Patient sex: F
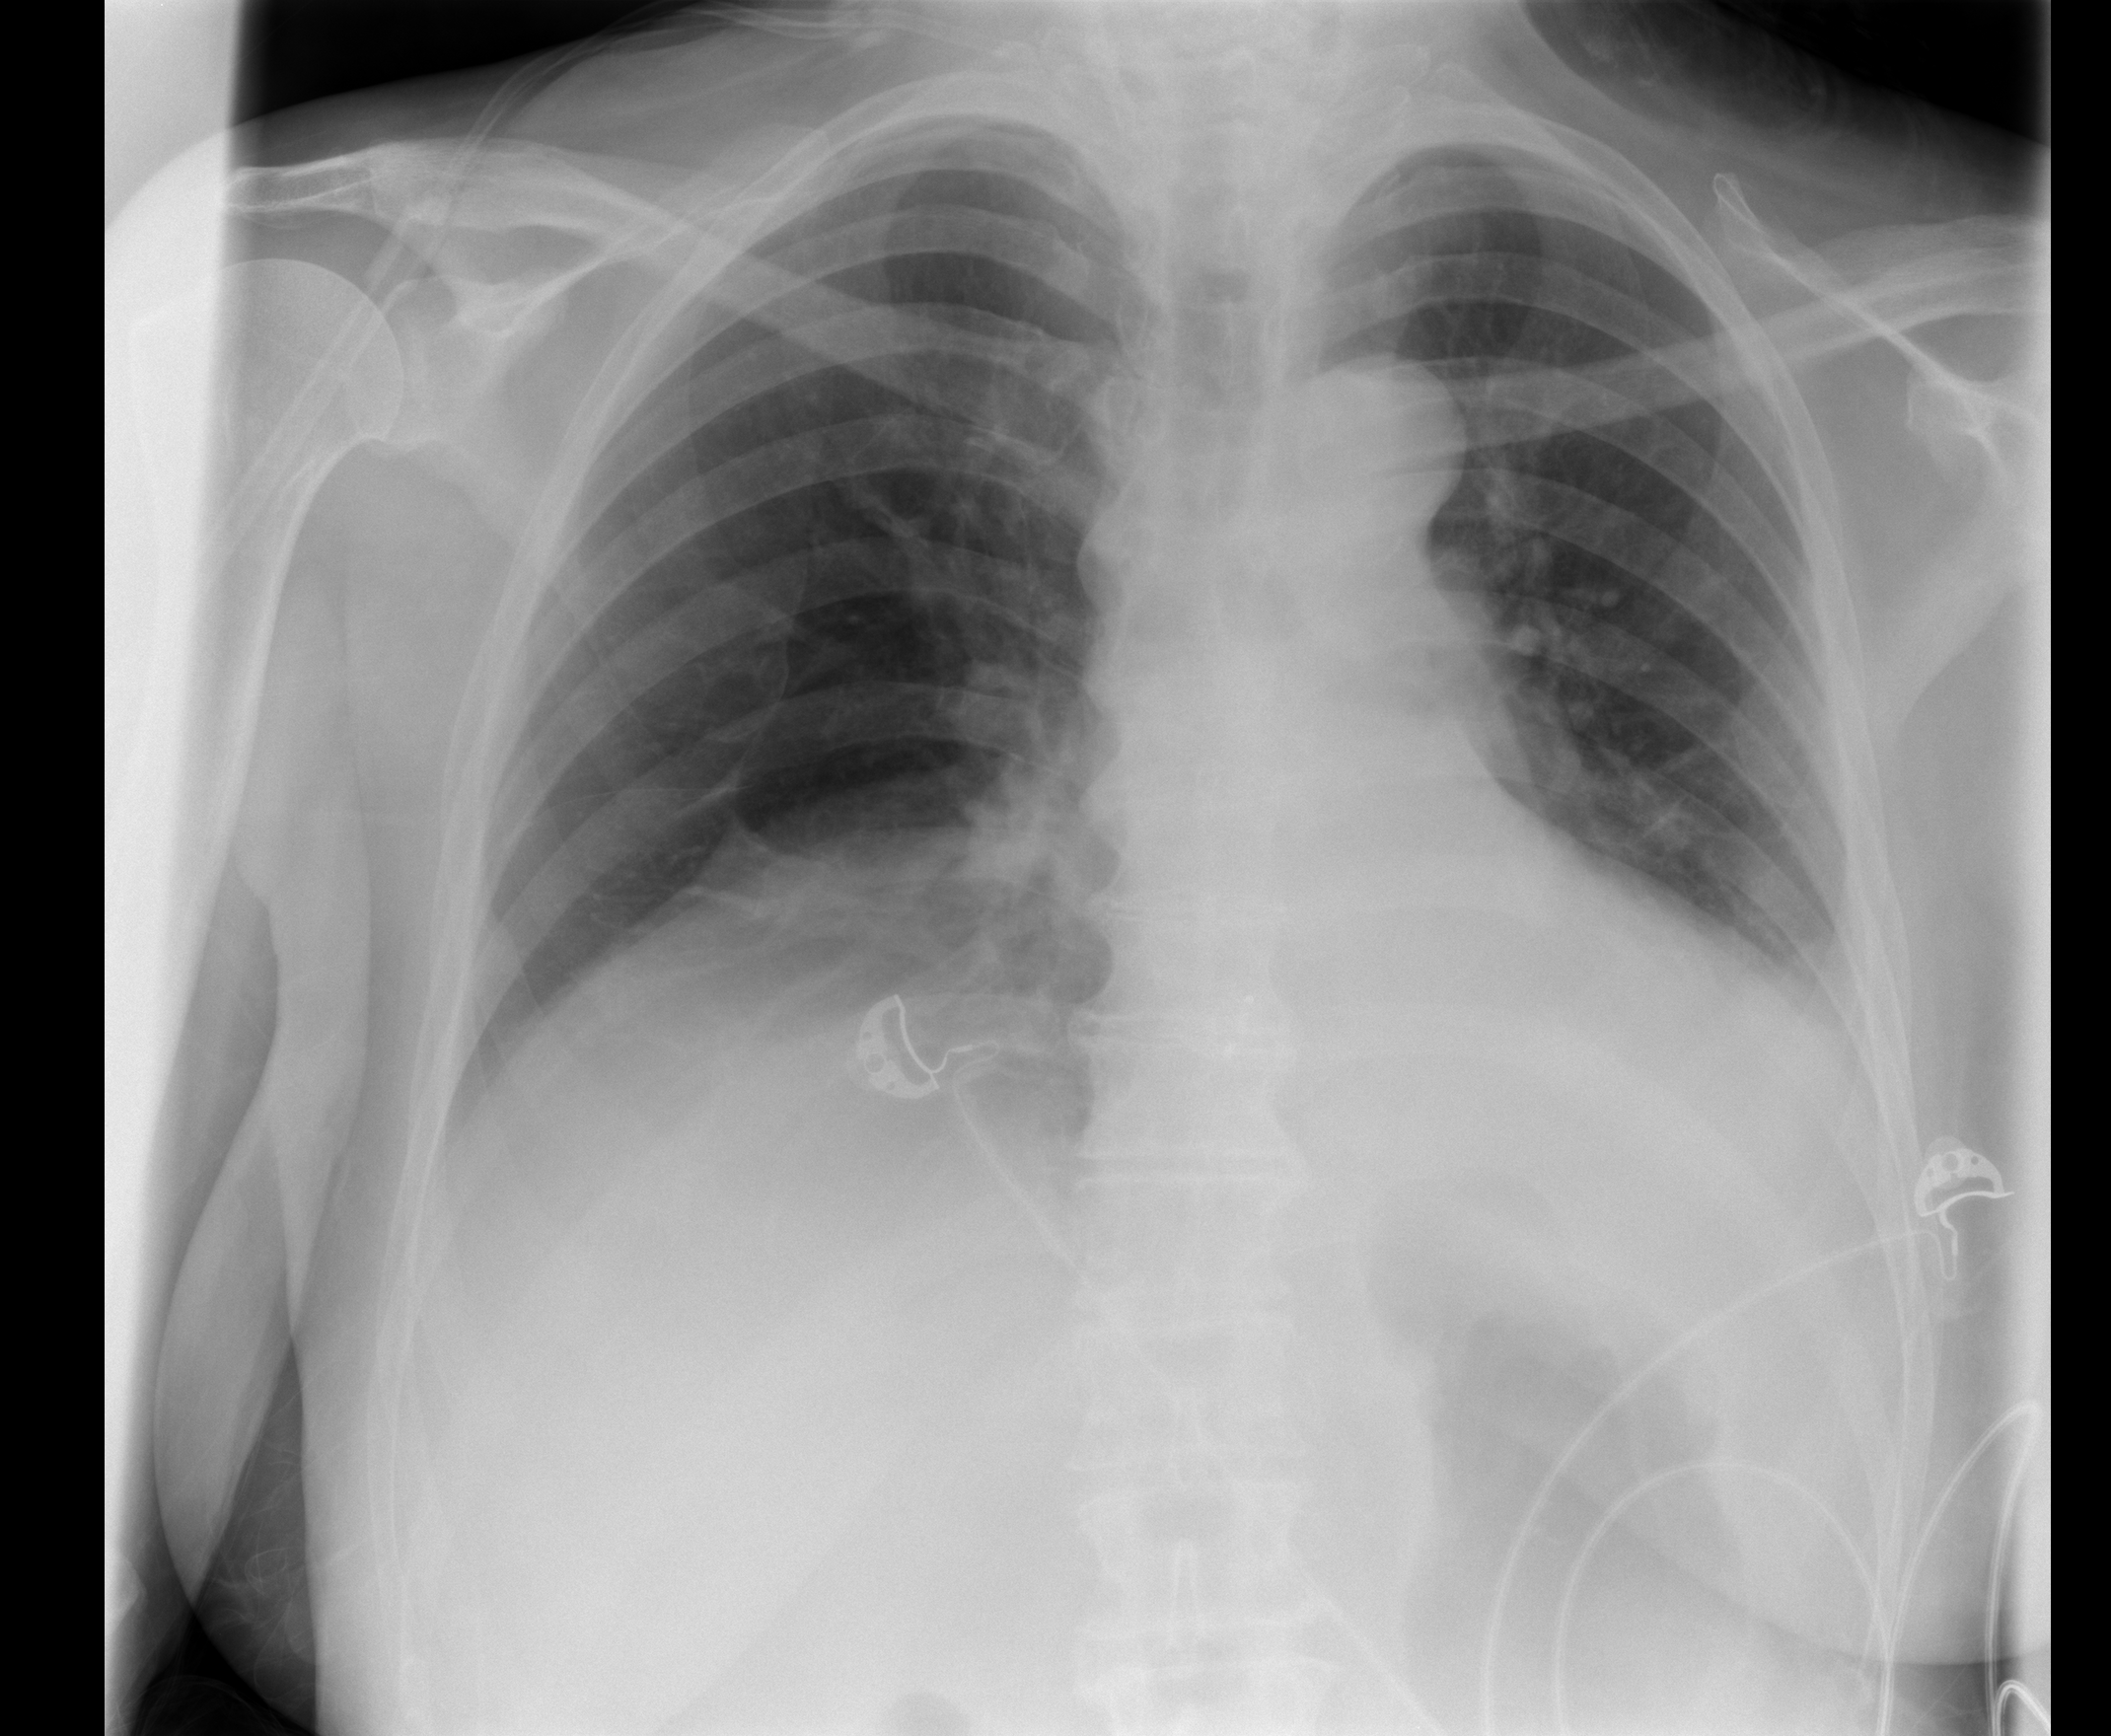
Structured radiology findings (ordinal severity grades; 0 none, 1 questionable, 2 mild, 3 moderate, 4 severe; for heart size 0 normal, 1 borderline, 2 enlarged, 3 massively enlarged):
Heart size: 1
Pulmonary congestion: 0
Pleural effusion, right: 1
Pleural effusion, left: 2
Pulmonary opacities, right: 1
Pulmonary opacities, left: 0
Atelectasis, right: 2
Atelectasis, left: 2